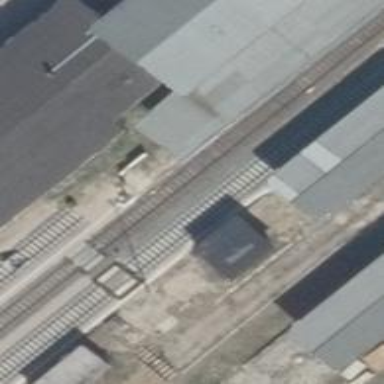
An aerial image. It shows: Railway signal.